Question: I just downloaded the software and am trying out the emulator and I am surprised that it isn't obvious (to me) how to tab to the next enterable field.
The EN key means "English", not enter.
The bottom rightmost key IS the ENTER key, but that performs a submit of the page and strangely, results in the whole page being zoomed.
Where's the Tab key so I can set focus to the next enterable control?

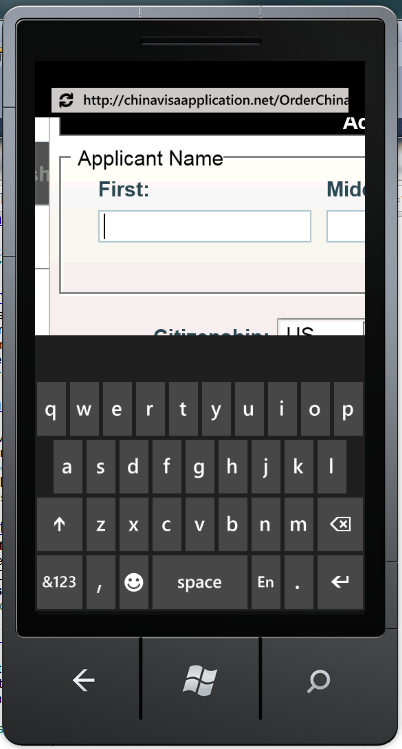
Answer: If you click the TextBox press PageUP then you can use your keyboard to input (and press tab to change textbox). I think there is no TabKey in SIP, no necessary if you have multitouch.